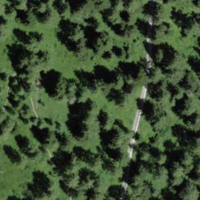
EUNIS habitat code: 44
Species observed at this site:
Dactylorhiza viridis